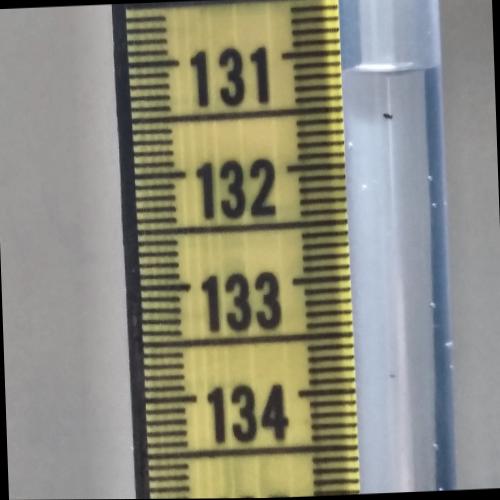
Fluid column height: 131.2 cm